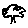
Label: tree